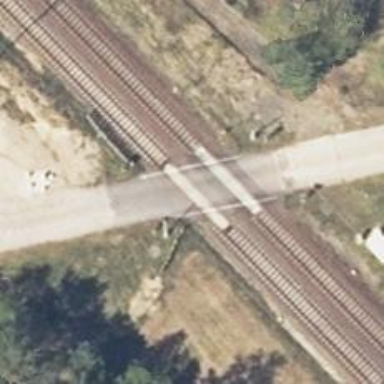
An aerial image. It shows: Level crossing with lights and saltire markings.